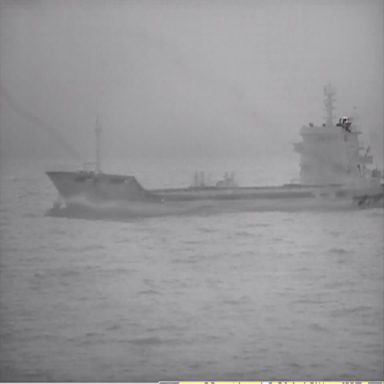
There is a liner in the infrared image.